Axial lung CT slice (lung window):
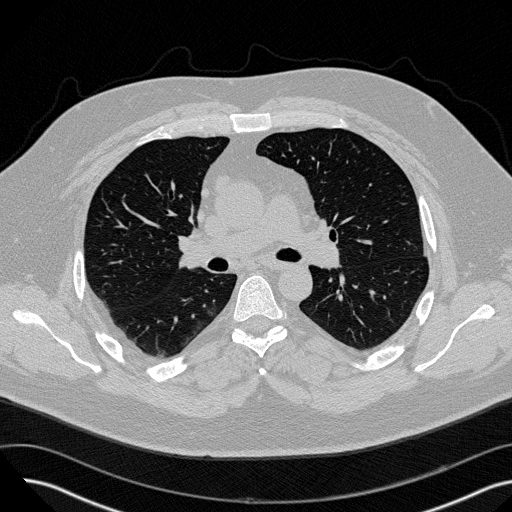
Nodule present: no